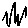
Label: zigzag